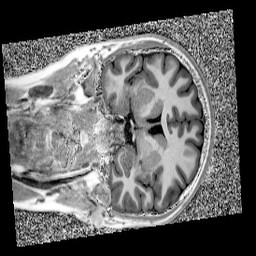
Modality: UNIT1
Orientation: coronal
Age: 11
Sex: female
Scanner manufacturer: siemens
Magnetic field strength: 3 T
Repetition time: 4 s
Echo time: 0.00303 s